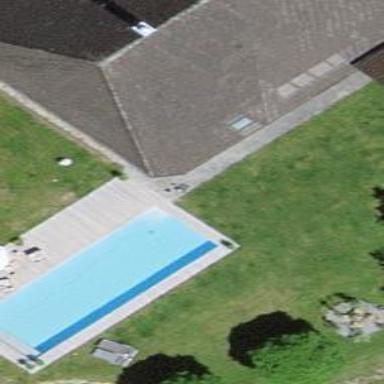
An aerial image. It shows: Swimming pool located in leisure land.